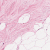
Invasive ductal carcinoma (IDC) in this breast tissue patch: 0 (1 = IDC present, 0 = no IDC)